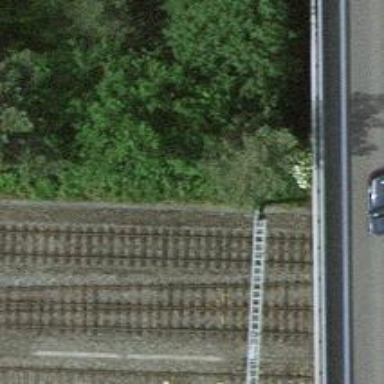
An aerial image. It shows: Single railway track with electrification through contact line.